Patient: sex F, age 86
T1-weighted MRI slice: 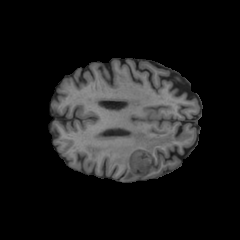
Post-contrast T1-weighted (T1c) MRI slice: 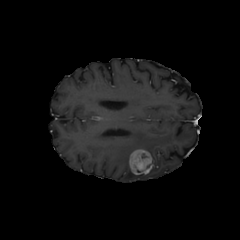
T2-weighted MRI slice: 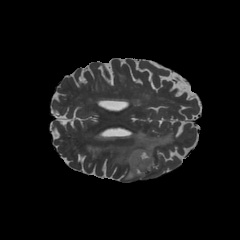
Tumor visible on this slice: yes
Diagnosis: Glioblastoma, IDH-wildtype
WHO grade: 4